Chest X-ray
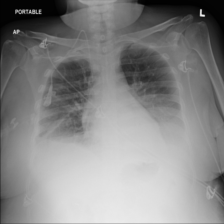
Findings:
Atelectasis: negative
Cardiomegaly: negative
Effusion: negative
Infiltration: negative
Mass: negative
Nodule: negative
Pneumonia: negative
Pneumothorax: negative
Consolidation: negative
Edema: negative
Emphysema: negative
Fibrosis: negative
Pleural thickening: negative
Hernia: negative